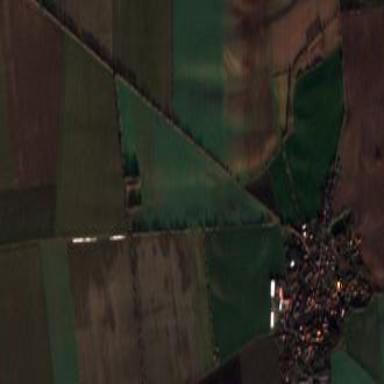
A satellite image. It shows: Picturesque farmland scene.